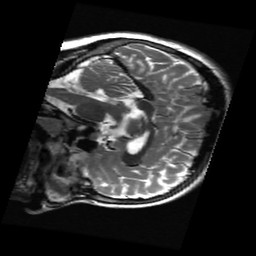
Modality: T2w
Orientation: sagittal
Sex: female
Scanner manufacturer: ge
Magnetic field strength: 3 T
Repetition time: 5 s
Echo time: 0.1022 s